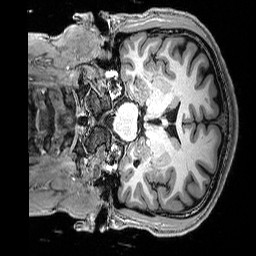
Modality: T1w
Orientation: coronal
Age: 23
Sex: male